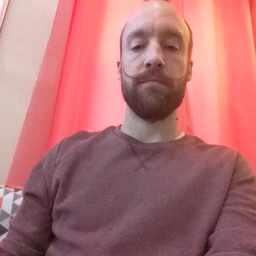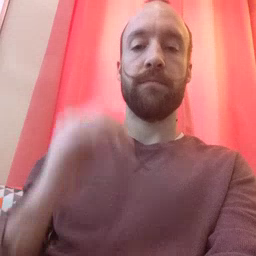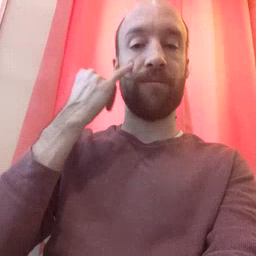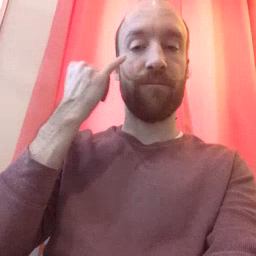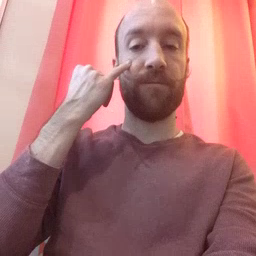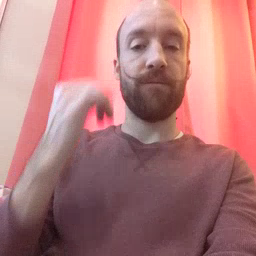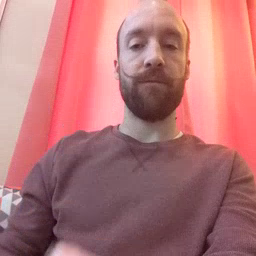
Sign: if